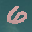
Label: 6